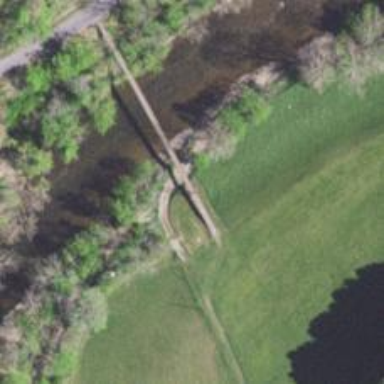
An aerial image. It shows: Footway on bridge.